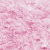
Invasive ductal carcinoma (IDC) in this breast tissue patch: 0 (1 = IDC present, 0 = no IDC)